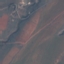
Land use / land cover class: HerbaceousVegetation